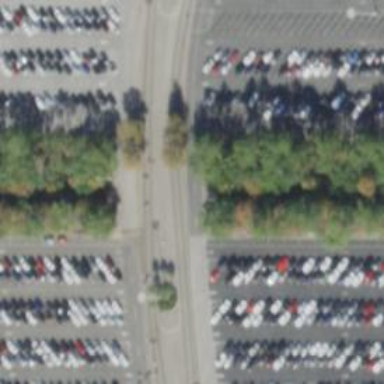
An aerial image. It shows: Designated parking area for trams located along service road.